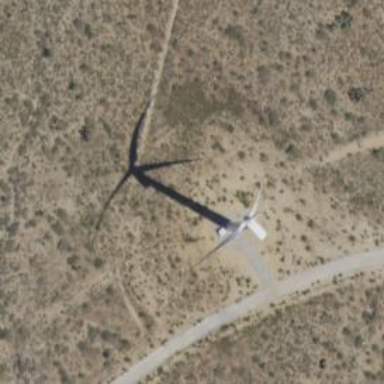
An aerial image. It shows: Wind turbine generator that utilizes wind as its source for generating electricity. It is of the horizontal axis type.